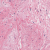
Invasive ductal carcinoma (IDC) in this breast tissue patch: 1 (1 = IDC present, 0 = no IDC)